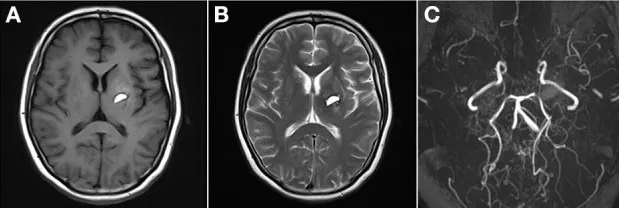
Neuroimaging findings of patient 2. T1-weighted axial.
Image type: radiology (mri)